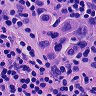
Metastatic tissue present: yes